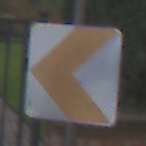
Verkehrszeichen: RichtungstafelnInKurvenKleinRechts
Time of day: Midday
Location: Outdoor (Urban)
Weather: Overcast
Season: NotSpecified
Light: Natural